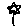
Label: flower